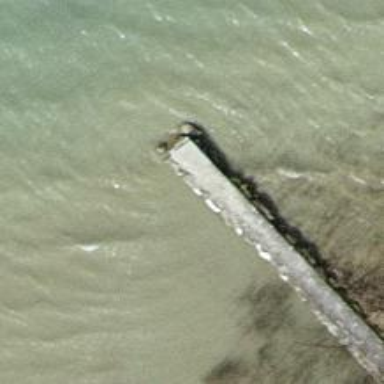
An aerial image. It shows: Man-made pier.